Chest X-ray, PA view. Patient: 47 years old, sex M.
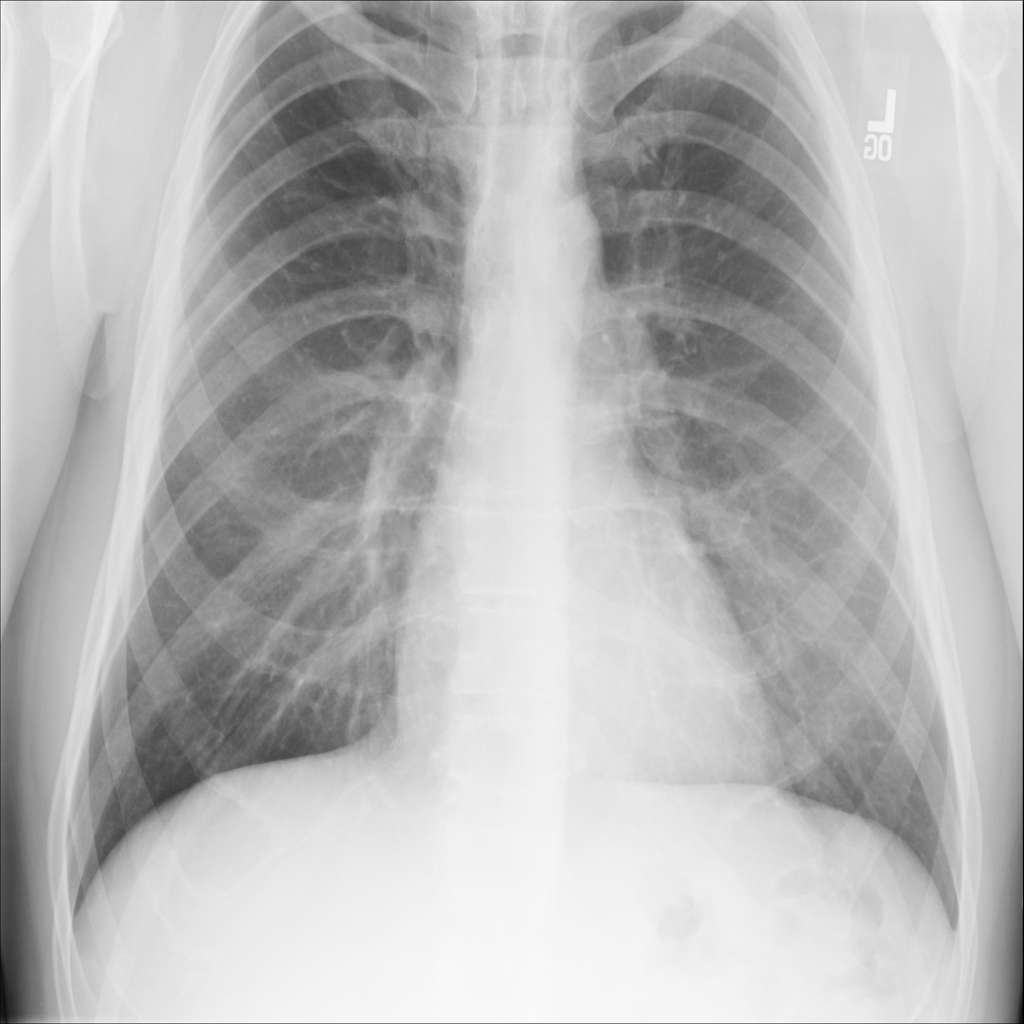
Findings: No Finding